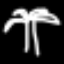
Label: palm tree